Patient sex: F
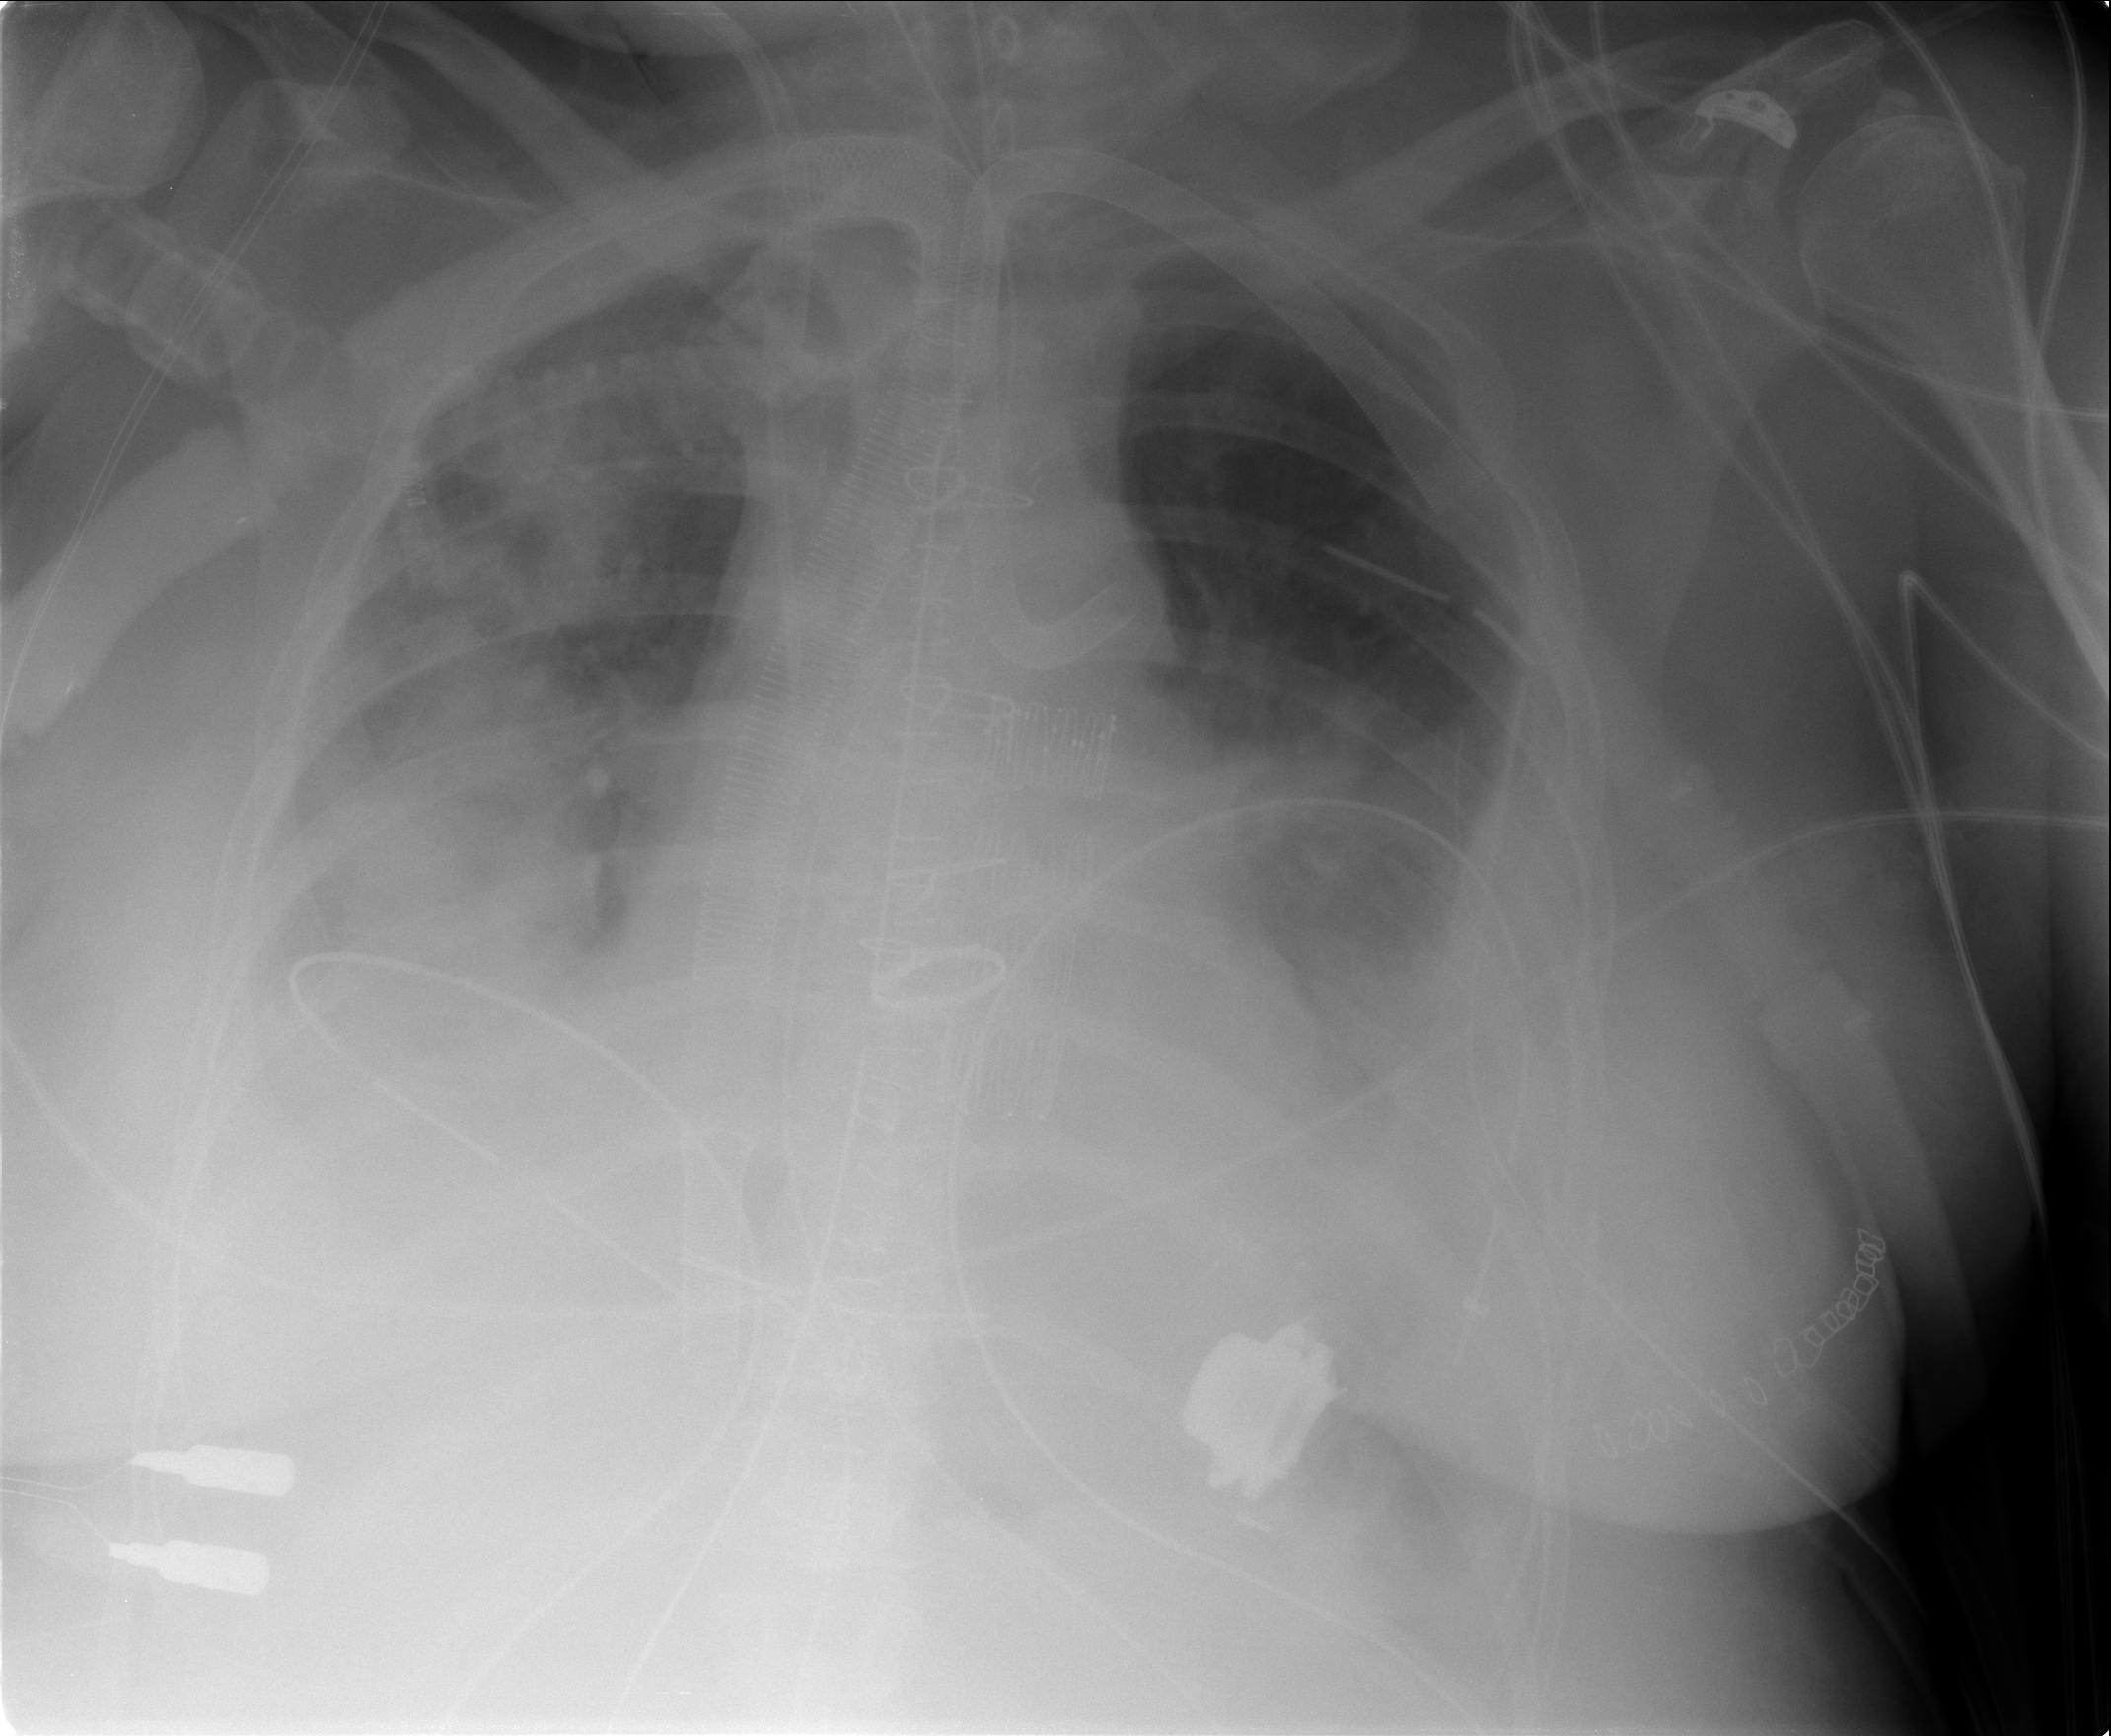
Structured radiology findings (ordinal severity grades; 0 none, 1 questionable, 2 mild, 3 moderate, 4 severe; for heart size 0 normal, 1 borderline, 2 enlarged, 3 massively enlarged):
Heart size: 1
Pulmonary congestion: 2
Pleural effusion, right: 3
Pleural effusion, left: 3
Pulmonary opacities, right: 3
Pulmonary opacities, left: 2
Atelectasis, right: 3
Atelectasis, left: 3